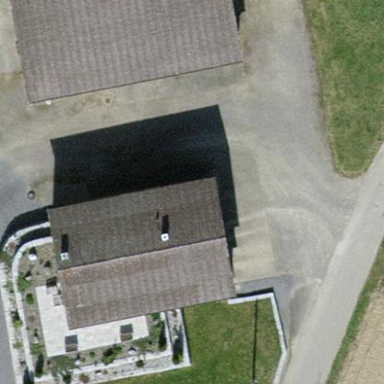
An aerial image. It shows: Gabled roof farm building.